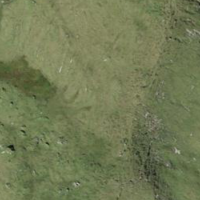
EUNIS habitat code: 26
Species observed at this site:
Geum montanum